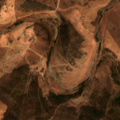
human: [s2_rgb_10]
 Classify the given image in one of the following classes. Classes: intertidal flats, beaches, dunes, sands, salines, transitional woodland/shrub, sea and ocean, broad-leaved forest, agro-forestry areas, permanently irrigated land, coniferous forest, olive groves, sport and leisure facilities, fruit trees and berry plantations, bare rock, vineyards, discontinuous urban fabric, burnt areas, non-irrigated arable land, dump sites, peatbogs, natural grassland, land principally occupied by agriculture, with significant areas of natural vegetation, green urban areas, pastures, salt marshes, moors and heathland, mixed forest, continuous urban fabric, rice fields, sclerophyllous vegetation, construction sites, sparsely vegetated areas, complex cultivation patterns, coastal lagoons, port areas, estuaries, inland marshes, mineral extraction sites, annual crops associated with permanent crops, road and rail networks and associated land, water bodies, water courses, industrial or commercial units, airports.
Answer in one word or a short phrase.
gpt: non-irrigated arable land, pastures, agro-forestry areas, broad-leaved forest, sclerophyllous vegetation, transitional woodland/shrub